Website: bh-photo
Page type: cart
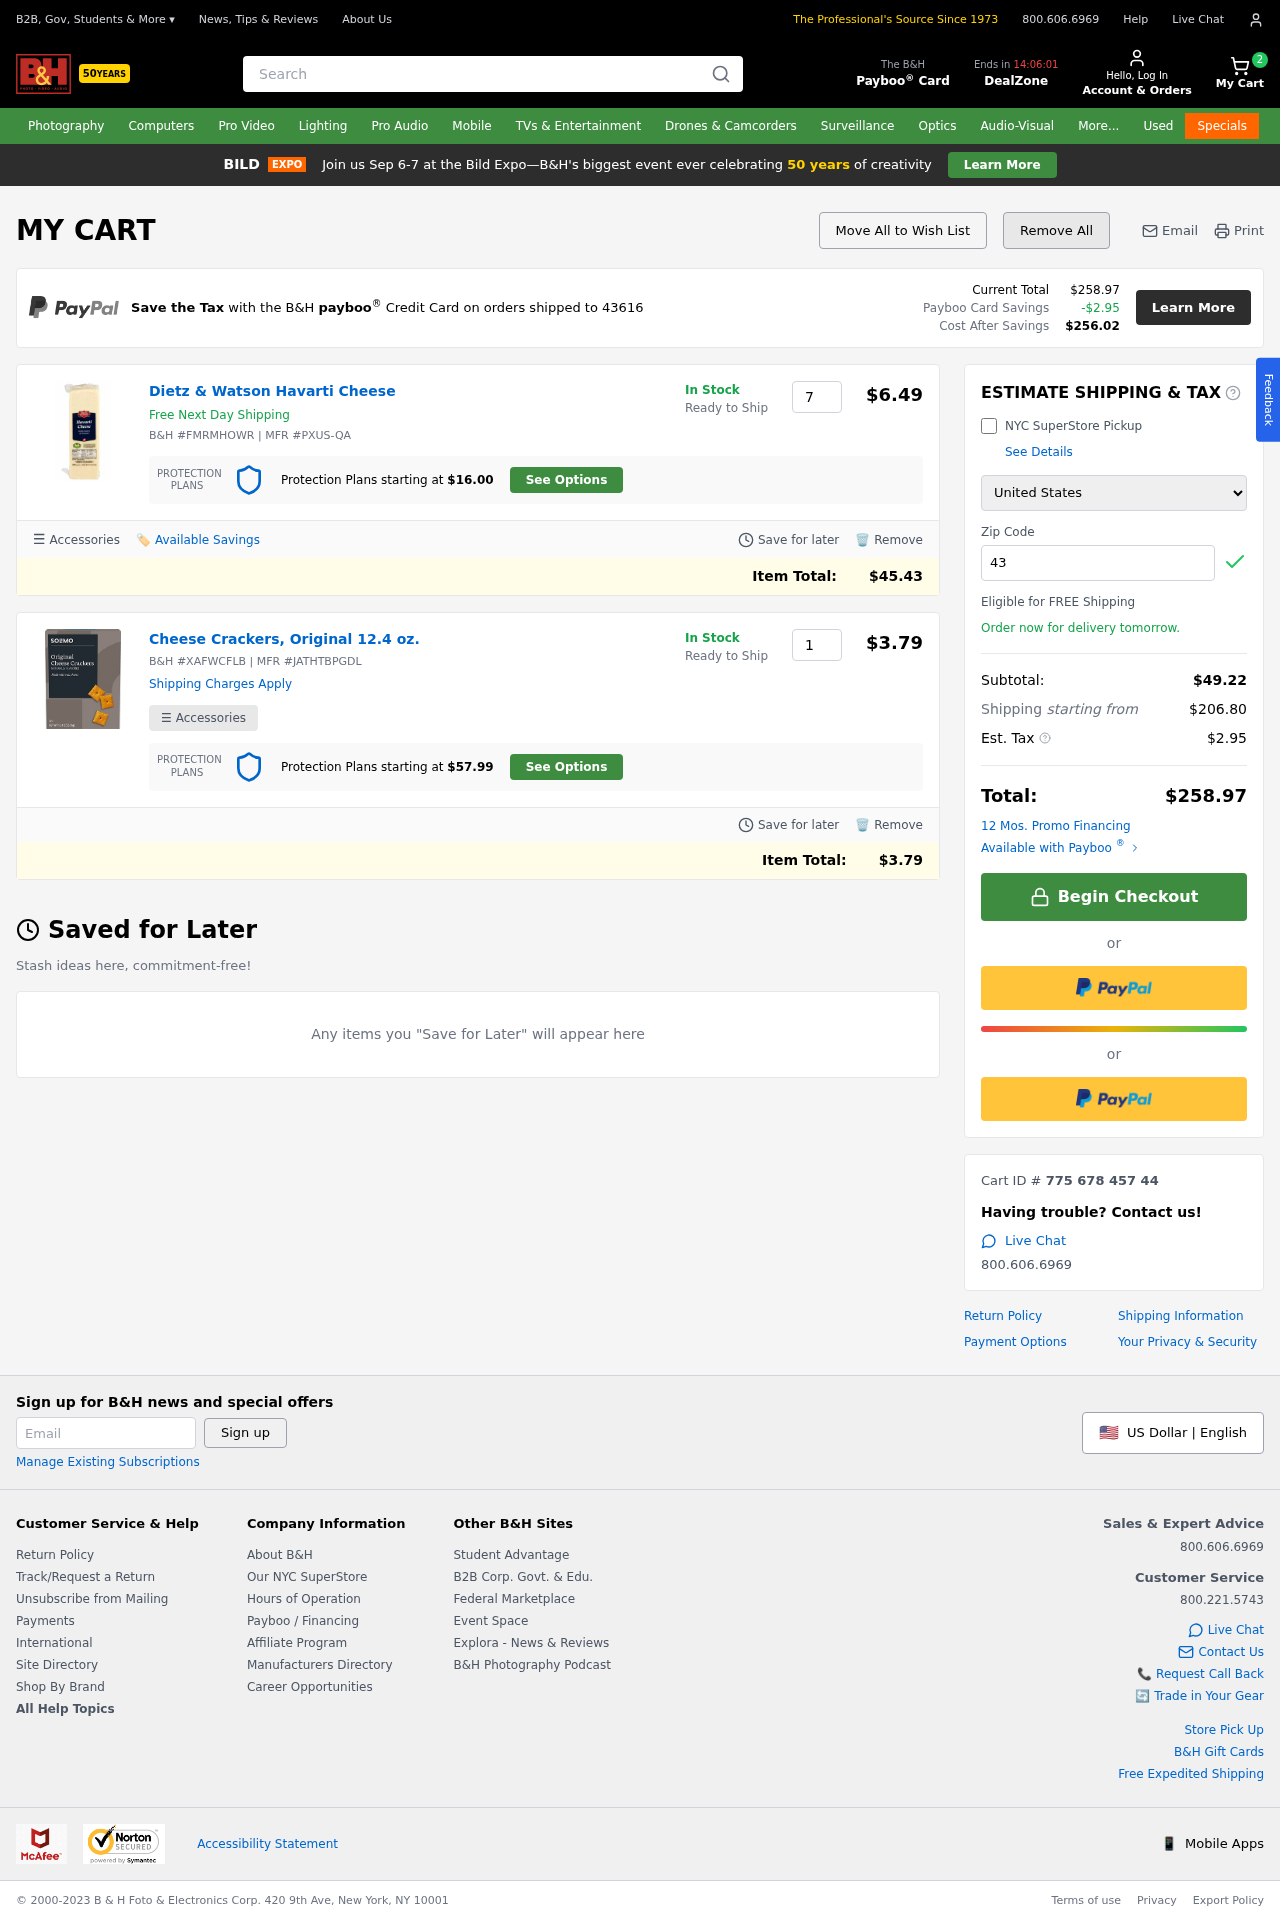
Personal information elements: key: PII_COUNTRY
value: United States
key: PII_POSTCODE
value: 43616
Product elements: key: PRODUCT1_NAME
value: Dietz & Watson Havarti Cheese
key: PRODUCT1_PRICE
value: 6.49
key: PRODUCT1_QUANTITY
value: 7
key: PRODUCT2_NAME
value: Cheese Crackers, Original 12.4 oz.
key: PRODUCT2_PRICE
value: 3.79
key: PRODUCT2_QUANTITY
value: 1
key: PRODUCT1_ITEM_TOTAL
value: $45.43
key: PRODUCT2_ITEM_TOTAL
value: $3.79
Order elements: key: ORDER_NUM_ITEMS
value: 2
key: ORDER_TOTAL
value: $258.97
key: ORDER_TAX
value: -$2.95
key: ORDER_TAX
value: $2.95
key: ORDER_TOTAL_AFTER_SAVINGS
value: $256.02
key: ORDER_SUBTOTAL
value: $49.22
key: ORDER_SHIPPING_COST
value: $206.80
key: ORDER_ID
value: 775 678 457 44
Search elements: key: HEADER_SEARCH
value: Search